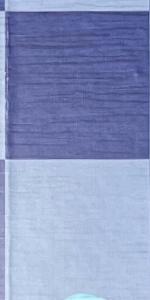
Label: Empty